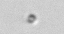
Label: nanoplankton_mix